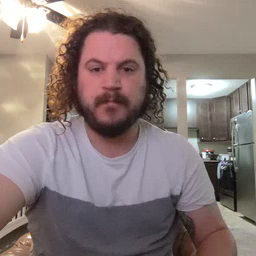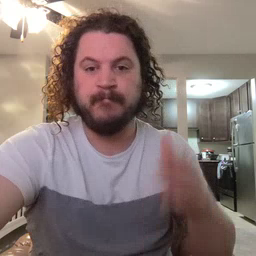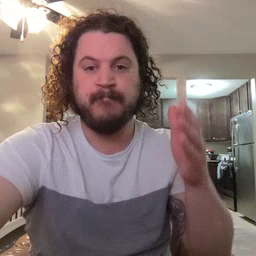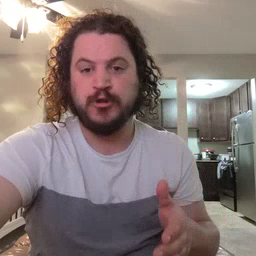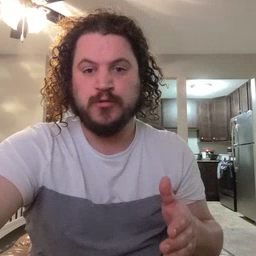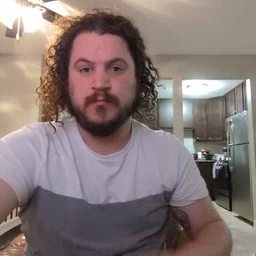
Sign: person